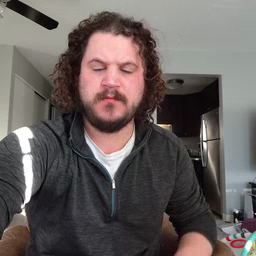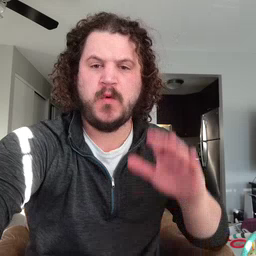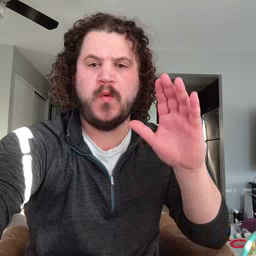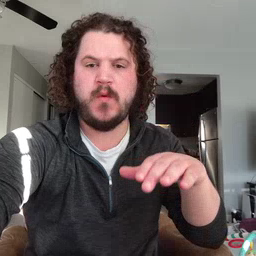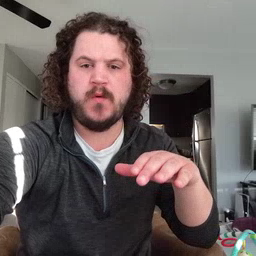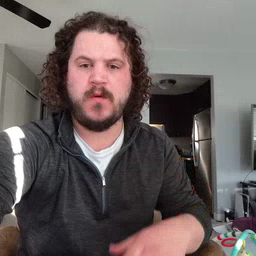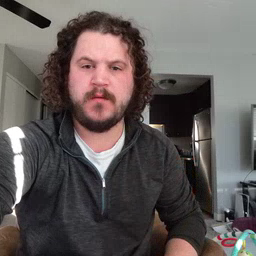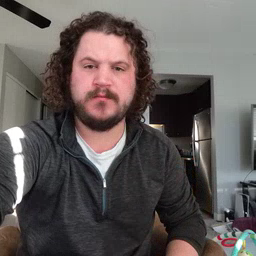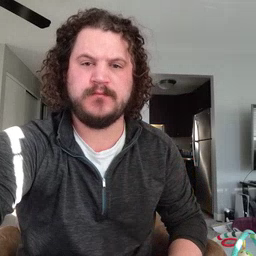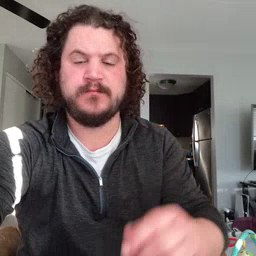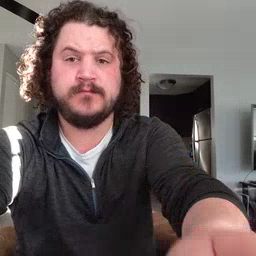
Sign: on